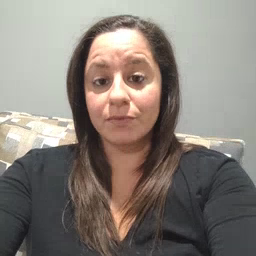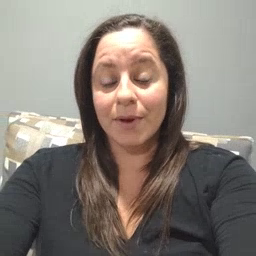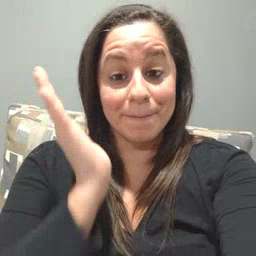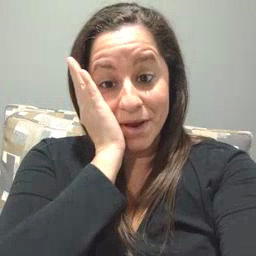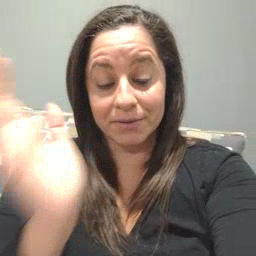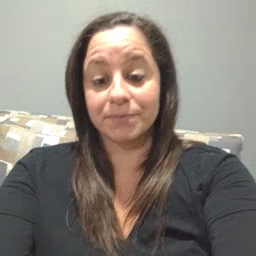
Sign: bed